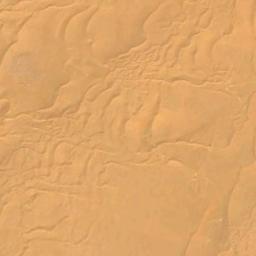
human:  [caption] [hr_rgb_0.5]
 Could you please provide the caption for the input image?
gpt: The desert is endless and cannot survive any plant .

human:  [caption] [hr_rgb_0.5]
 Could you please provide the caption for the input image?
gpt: The color of this desert is orange .

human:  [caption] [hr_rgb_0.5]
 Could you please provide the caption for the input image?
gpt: This is a yellow desert with wavy stripes .

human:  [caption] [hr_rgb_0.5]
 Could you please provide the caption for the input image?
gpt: The desert has orange sand and flat terrain and some shallow ditches are also in the desert .

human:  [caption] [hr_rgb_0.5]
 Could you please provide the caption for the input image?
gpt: A yellow sandy desert with some stripes .